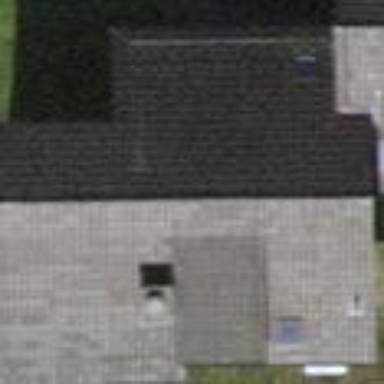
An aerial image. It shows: Semidetached house with tiled roof.